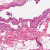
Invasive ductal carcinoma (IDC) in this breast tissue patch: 0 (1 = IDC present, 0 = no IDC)